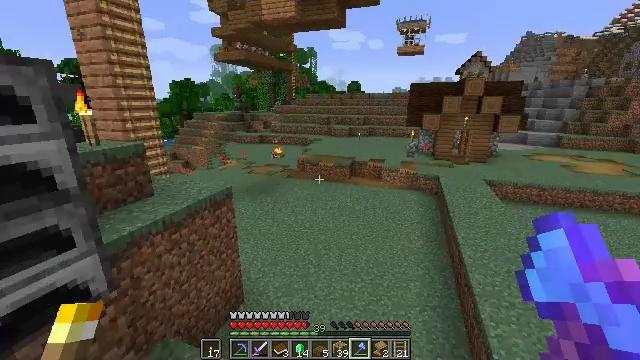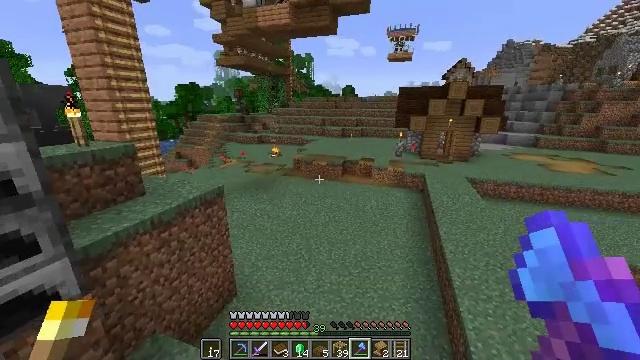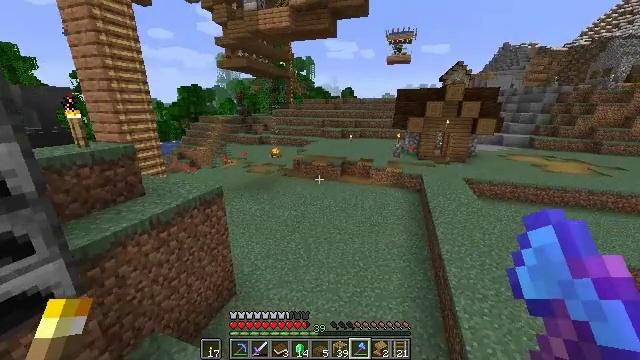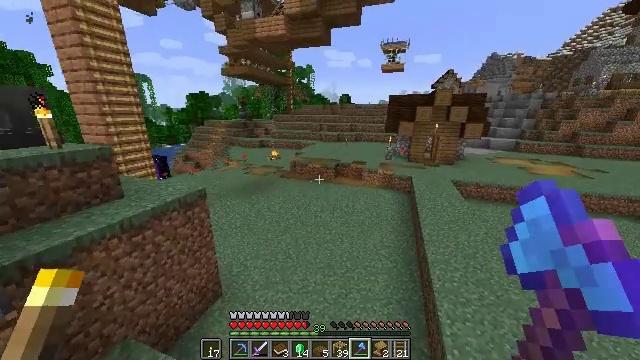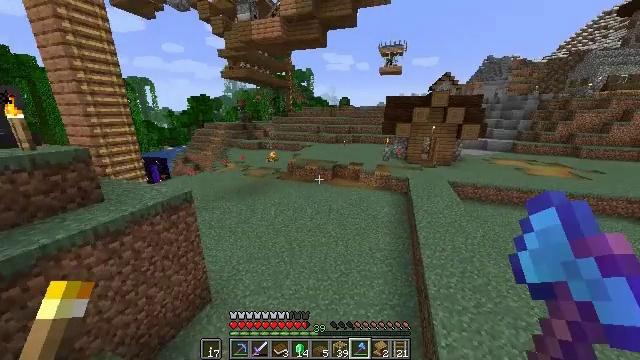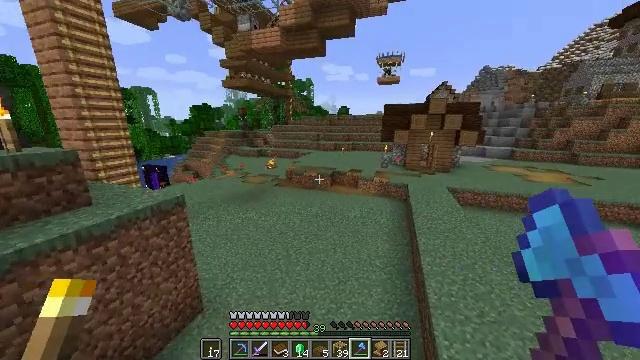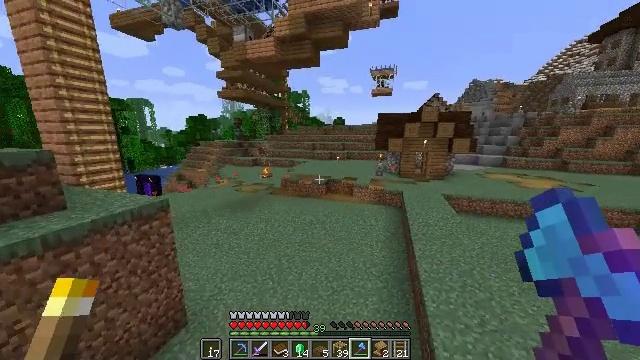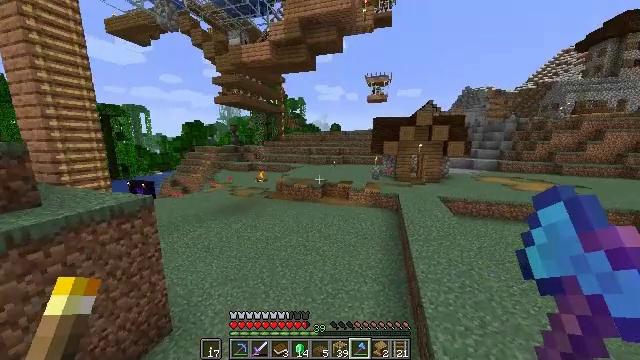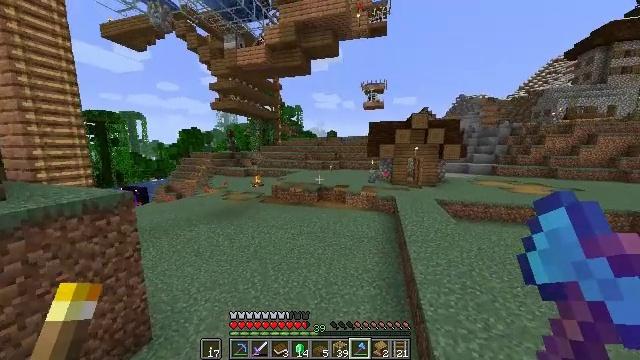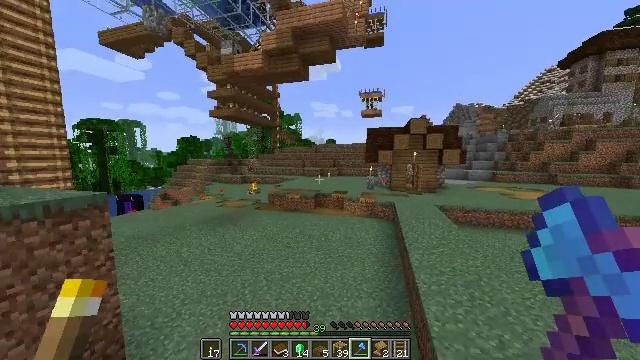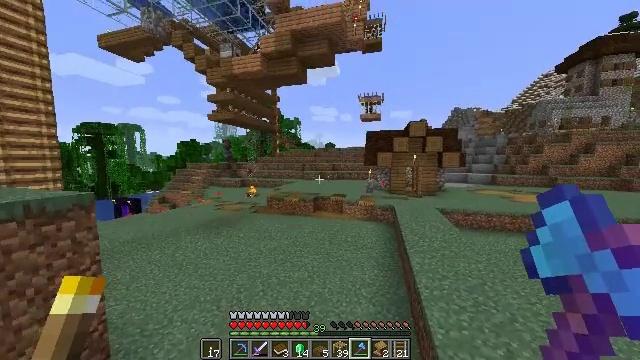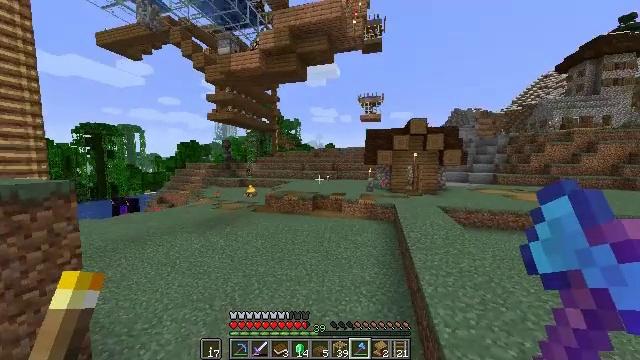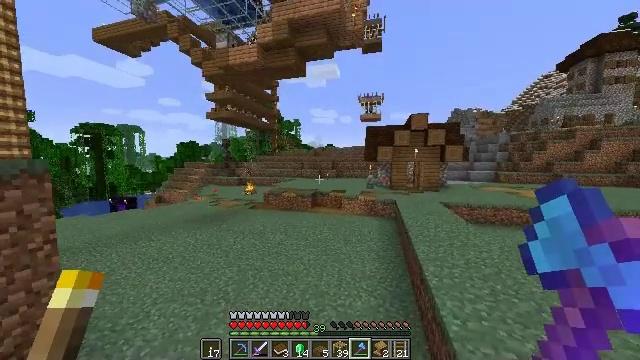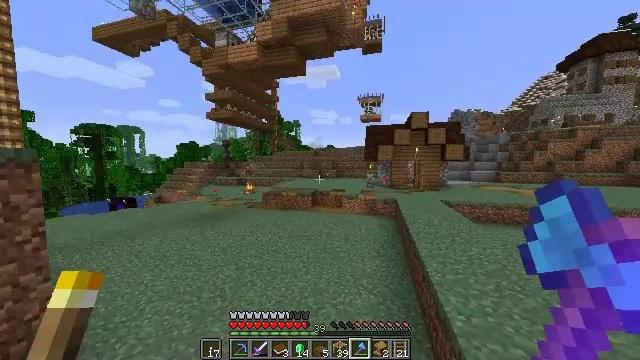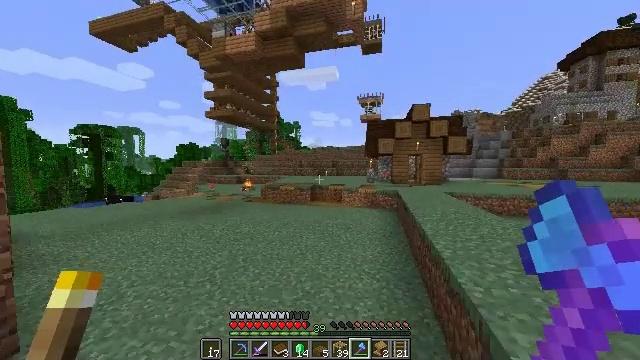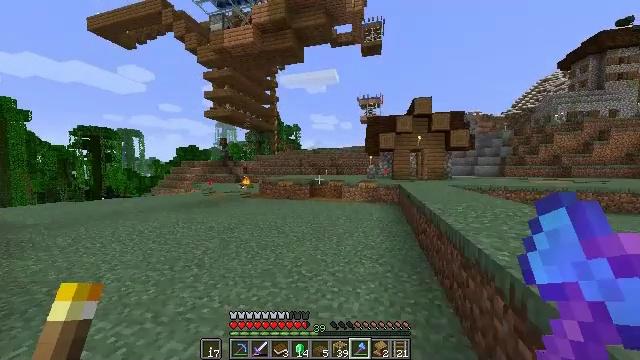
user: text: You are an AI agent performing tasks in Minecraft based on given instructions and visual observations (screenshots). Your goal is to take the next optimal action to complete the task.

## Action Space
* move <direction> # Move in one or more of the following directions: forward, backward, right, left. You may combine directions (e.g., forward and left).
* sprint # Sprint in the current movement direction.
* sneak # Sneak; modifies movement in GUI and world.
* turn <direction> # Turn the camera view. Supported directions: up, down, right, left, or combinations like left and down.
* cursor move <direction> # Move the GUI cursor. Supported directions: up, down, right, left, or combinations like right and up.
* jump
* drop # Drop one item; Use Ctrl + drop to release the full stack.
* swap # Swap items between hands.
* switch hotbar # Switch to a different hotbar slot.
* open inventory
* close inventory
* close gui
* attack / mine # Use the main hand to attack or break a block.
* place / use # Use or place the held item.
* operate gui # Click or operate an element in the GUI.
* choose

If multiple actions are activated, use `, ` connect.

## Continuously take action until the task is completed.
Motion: motion action
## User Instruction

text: Break the spruce slab from a structure.
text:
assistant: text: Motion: move forward and move right, sprint
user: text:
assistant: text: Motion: move forward and move right, sprint
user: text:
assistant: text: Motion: move forward and move right, sprint
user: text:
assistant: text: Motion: move forward and move right
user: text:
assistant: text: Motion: move forward and move right, sprint, turn up
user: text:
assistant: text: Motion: move forward, sprint, turn right and up
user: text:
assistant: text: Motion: move forward, sprint, turn up
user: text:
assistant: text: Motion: move forward, sprint, turn up
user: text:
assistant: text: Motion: move forward, turn up
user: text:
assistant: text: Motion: move forward, sprint, turn up
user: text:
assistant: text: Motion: move forward, sprint
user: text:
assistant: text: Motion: move forward, sprint
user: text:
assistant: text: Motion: move forward, sprint
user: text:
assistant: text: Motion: move forward, sprint
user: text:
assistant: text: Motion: move forward, turn up
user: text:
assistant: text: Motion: move forward, turn up, jump
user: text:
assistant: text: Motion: move forward, turn up, jump
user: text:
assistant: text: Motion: move forward, jump
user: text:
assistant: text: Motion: move forward, jump
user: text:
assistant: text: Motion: move forward, jump
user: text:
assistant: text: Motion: move forward, jump
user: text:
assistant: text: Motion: move forward, jump
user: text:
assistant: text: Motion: move forward, jump
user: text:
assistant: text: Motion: move forward, jump
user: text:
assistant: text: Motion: move forward, jump
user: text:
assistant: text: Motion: move forward, jump
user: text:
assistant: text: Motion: move forward, sprint, jump
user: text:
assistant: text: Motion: move forward, sprint, jump
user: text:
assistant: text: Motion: move forward, sprint, jump
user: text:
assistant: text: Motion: move forward, sprint, jump